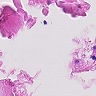
Metastatic tissue present: no